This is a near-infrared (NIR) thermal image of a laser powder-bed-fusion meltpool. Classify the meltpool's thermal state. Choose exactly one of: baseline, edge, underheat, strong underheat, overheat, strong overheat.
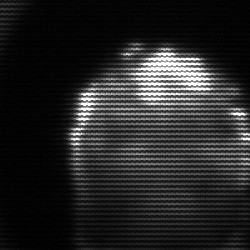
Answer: edge